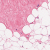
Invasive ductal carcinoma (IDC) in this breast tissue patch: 0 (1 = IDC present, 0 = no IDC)